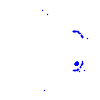
Particle: kaon